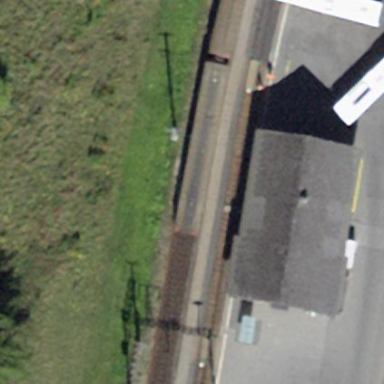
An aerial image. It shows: Platform for public transport with shelter. The platform is for railway use.